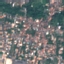
Land use / land cover: Residential